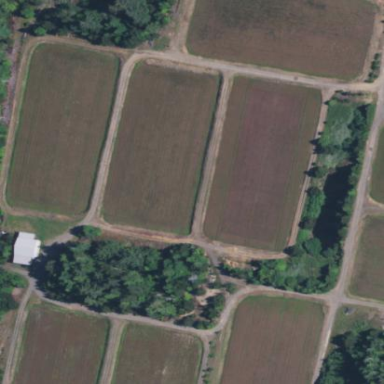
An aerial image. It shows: Farmland where cranberries are grown.